Milling tool wear sample.
Tool blade image: 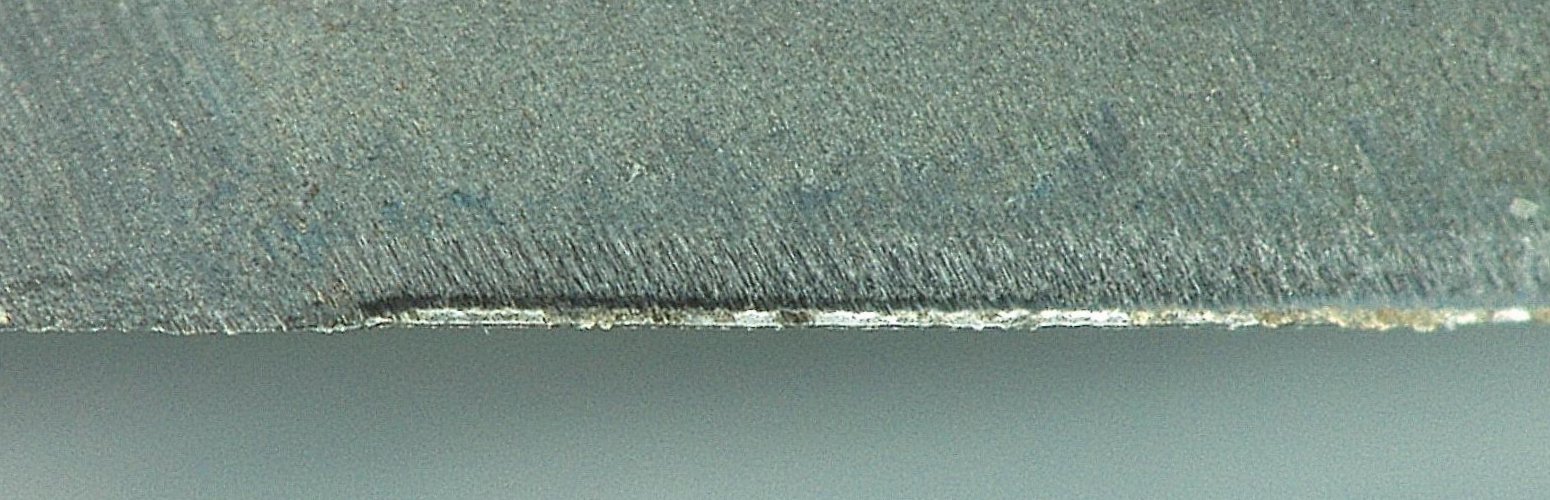
Chip image: 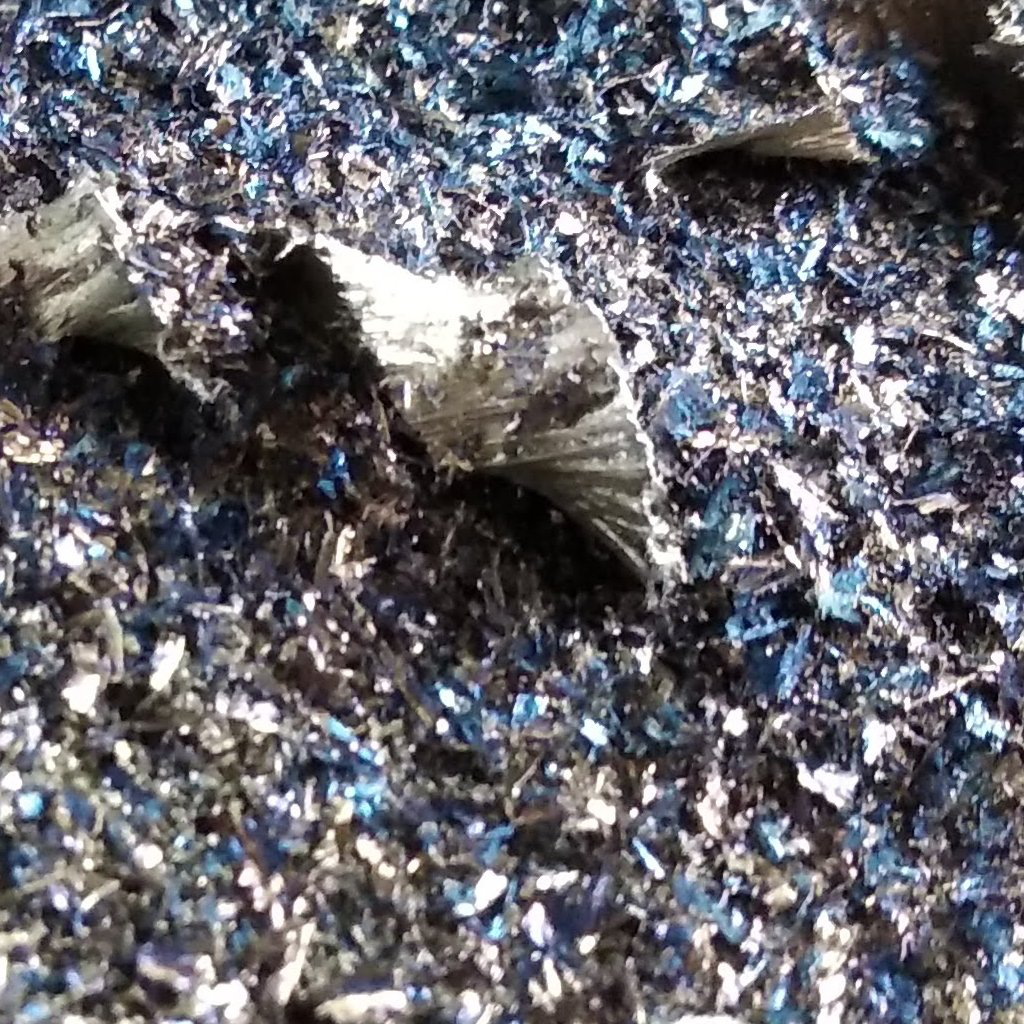
Workpiece image: 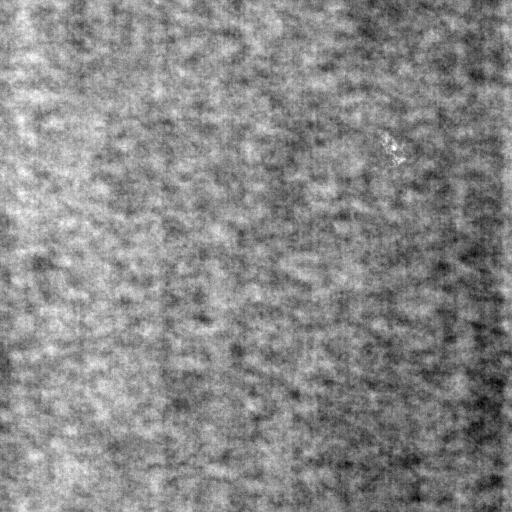
Tool wear state: used
Gaps: 17.98
Flank wear: 78.58
Overhang: 9.32
Force-signal Mel-spectrograms (X, Y, Z axes): 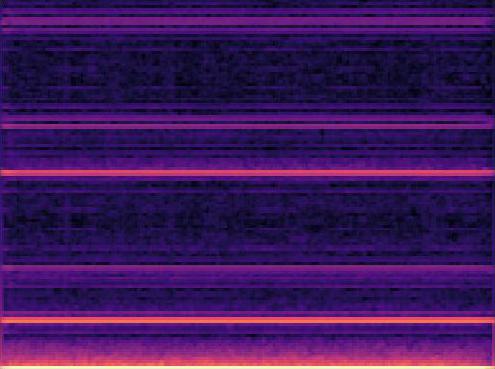 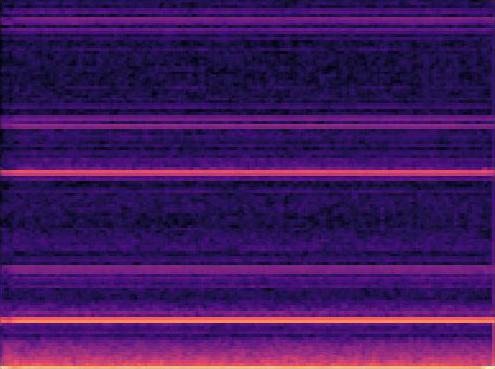 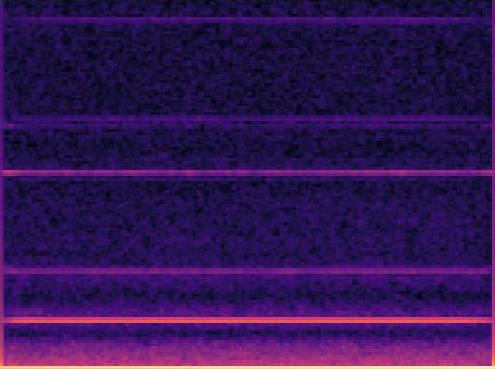
Force-signal scalograms (X, Y, Z axes): 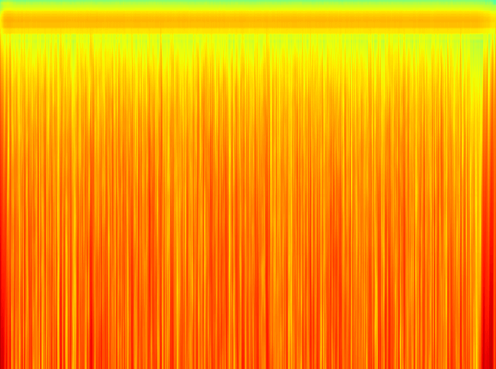 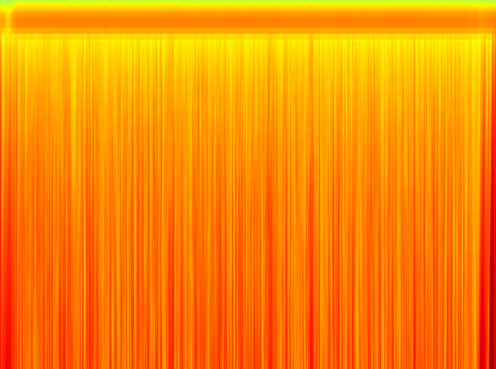 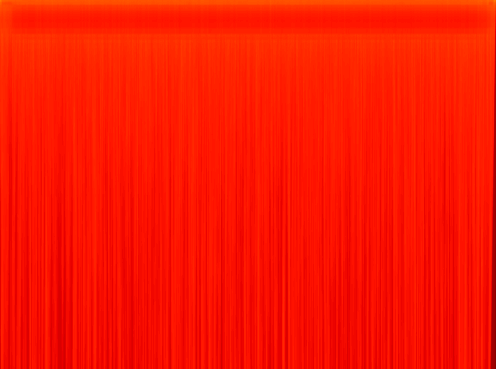
Force phase: steady_state_stabilization_wear